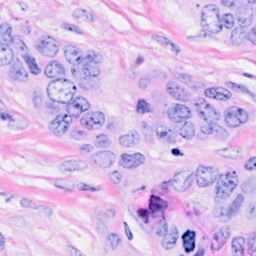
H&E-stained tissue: Breast